This is a demodulated (Hilbert-envelope) spectrum computed from a bearing vibration snapshot; the dashed markers indicate where each bearing fault type would appear (BPFO, BPFI, BSF, FTF). Determine the bearing's health state. Answer with exactly one of: normal, inner_race, outer_race, ball.
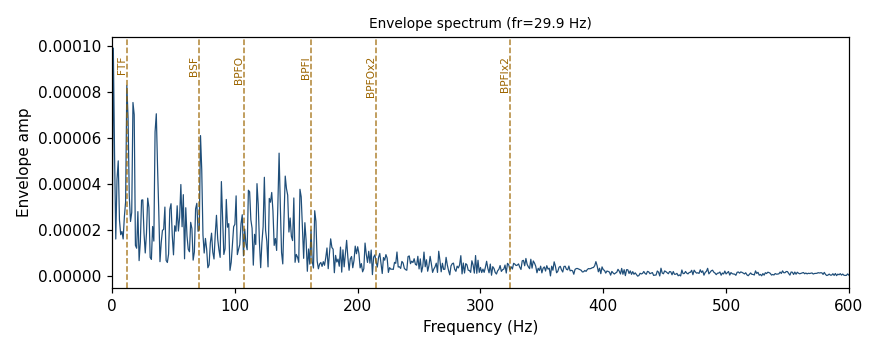
Answer: ball